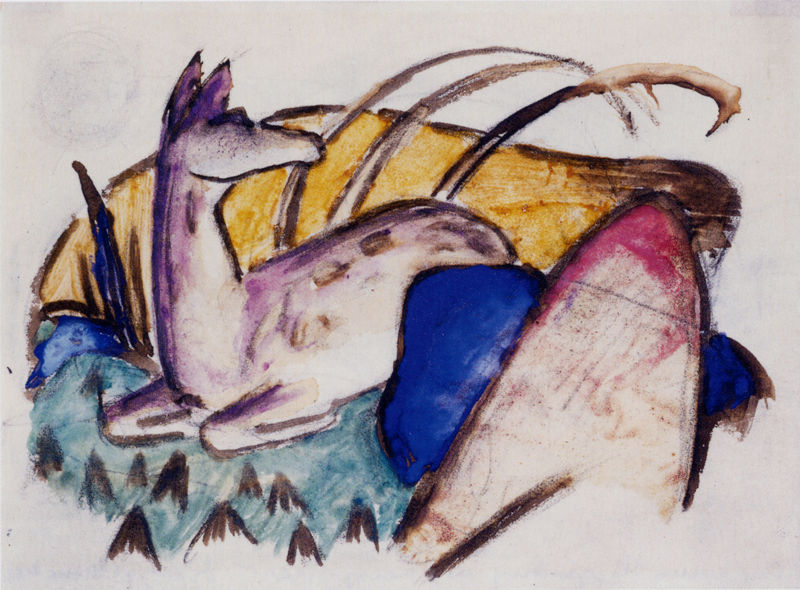
Titel: Violettes Reh
Künstler: Franz Marc
Institution: (Privatbesitz)
Schlagwörter: blau, felsen, kopf, weiß, aquarell, gelb, grün, landschaft, sitzen, braun, bunt, kreide, orange, pastell, rücken, schwarz, skizze, türkis, zeichnung, gras, rot, tier, wiese, expressionismus, muster, stein, steine, hals, feld, hügel, strauch, gold, blatt, pflanze, kontrast, ohren, rosa, wald, oval, pferd, reiter, rund, farbig, ruhe, kauern, liegen, bogen, studie, berge, farben, modern, formen, lila, violett, wasserfarbe, linien, rast, spitz, stimmung, liegend, steppe, grashalme, striche, surrealismus, punkte, pink, wasserfarben, münchen, umriß, linie, geld, kontur, umrahmung, konturen, franz, flecken, musterung, kitz, reh, rehkitz, umschauen, dreiecke, blauer reiter, bund, blauer, skizzenhaft, franz marc, marc, blaue reiter, begre, antilope, aquarellzeichnung, elses blauer reiter, expressionnismus, lauschend, rückwärts, schweiß, egelb, er vliegend